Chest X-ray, AP view. Patient: 29 years old, sex M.
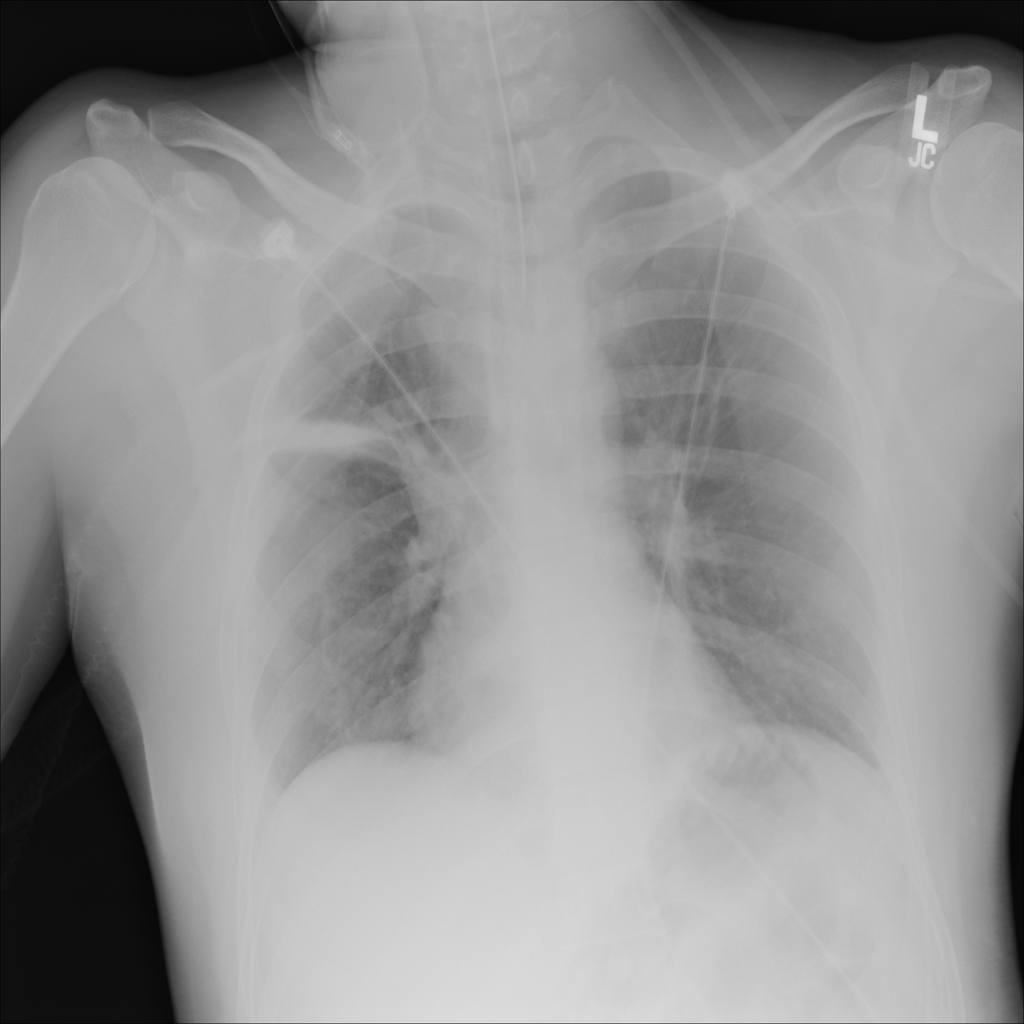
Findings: Atelectasis